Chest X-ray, AP view. Patient: 55 years old, sex F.
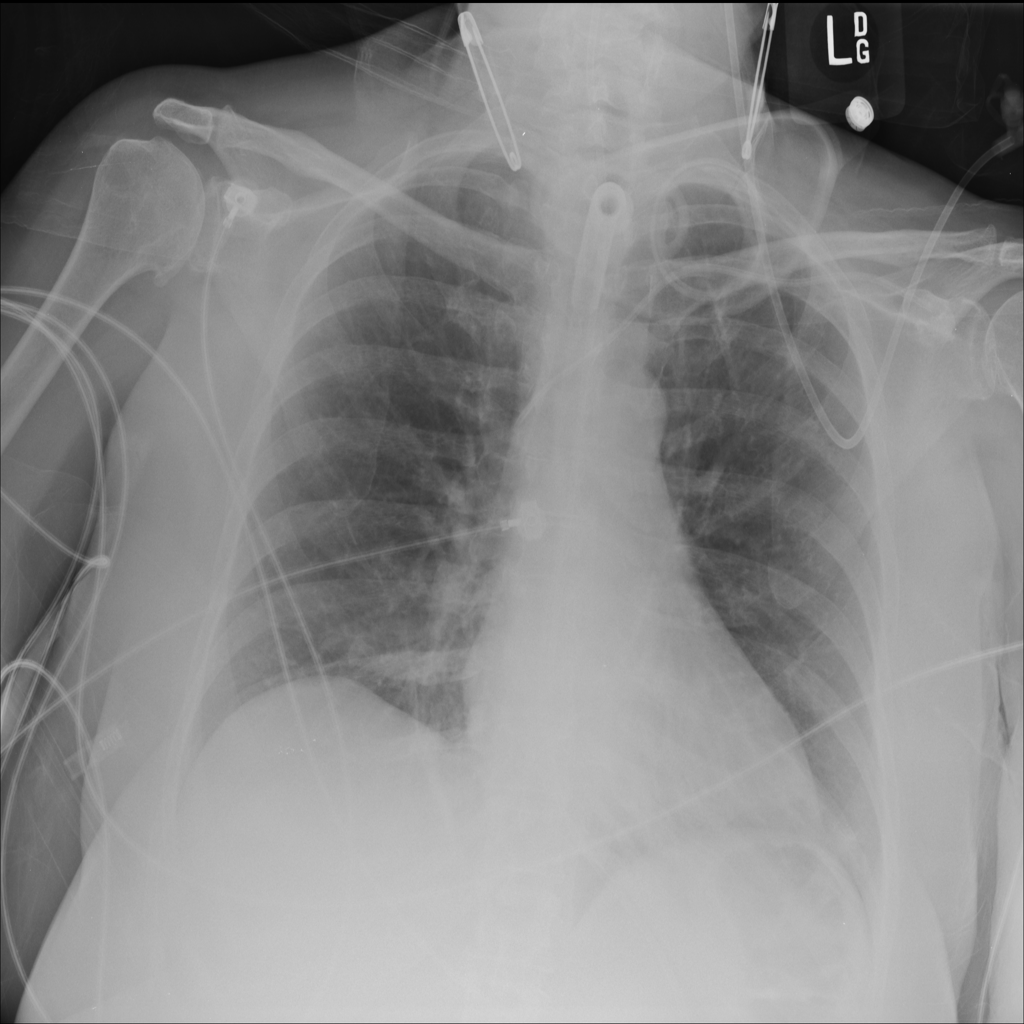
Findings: No Finding